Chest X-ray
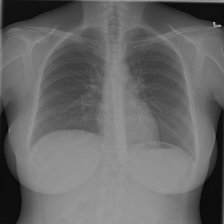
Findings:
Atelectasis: negative
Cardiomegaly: negative
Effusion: negative
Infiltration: negative
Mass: negative
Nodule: negative
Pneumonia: negative
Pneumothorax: negative
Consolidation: negative
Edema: negative
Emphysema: negative
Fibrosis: negative
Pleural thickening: negative
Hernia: negative